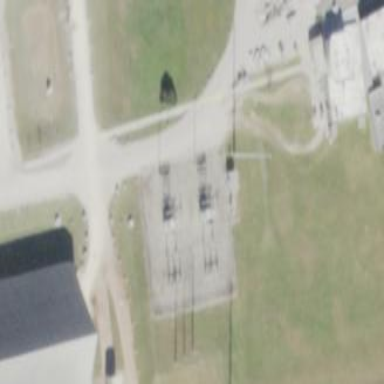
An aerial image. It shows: Outdoor industrial substation.